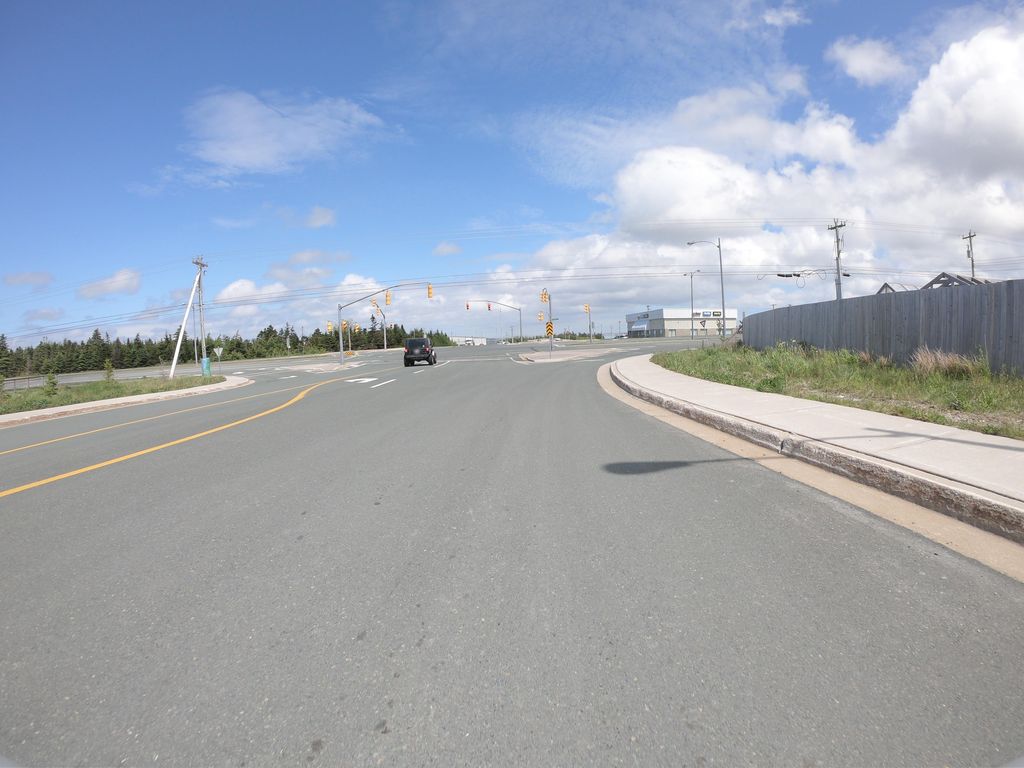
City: st_johns